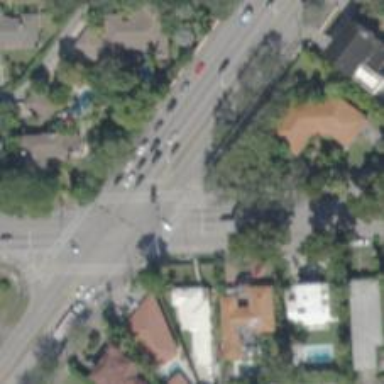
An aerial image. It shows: Footway that serves as traffic island.